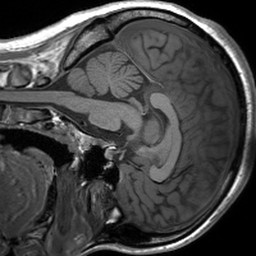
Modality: T1w
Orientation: sagittal
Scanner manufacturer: siemens
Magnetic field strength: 3 T
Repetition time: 1.54 s
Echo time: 0.00234 s